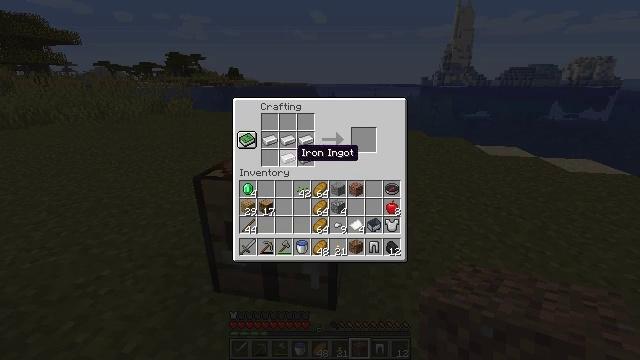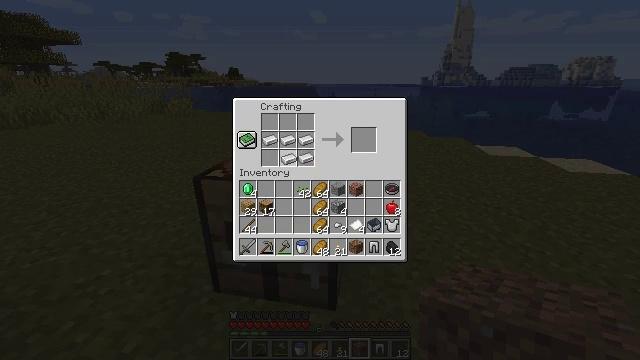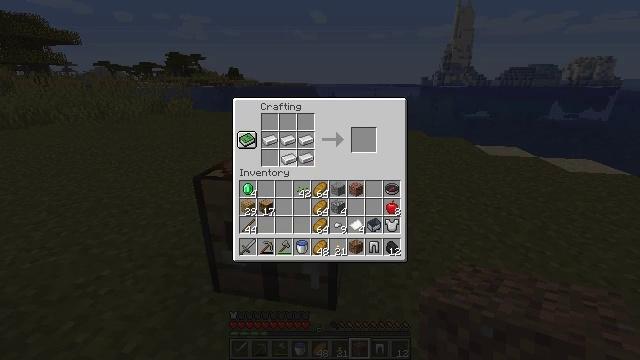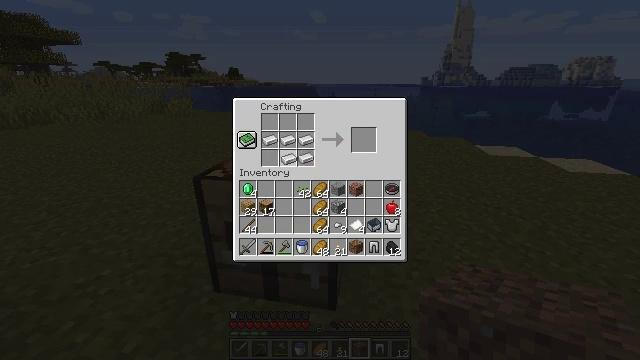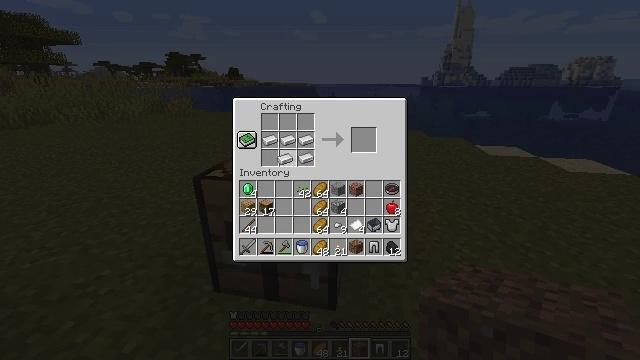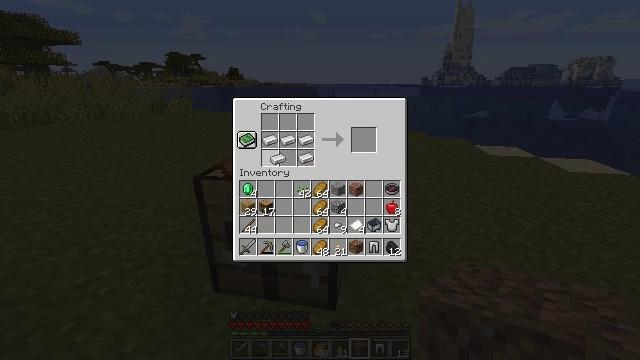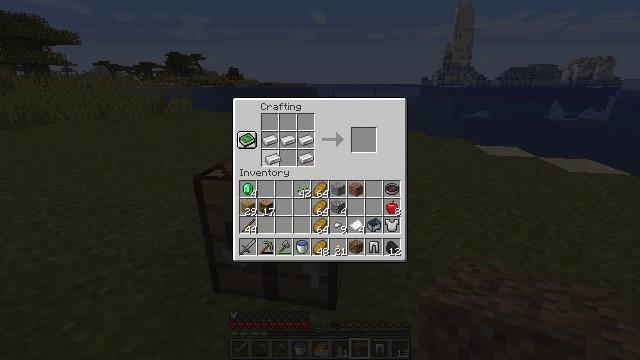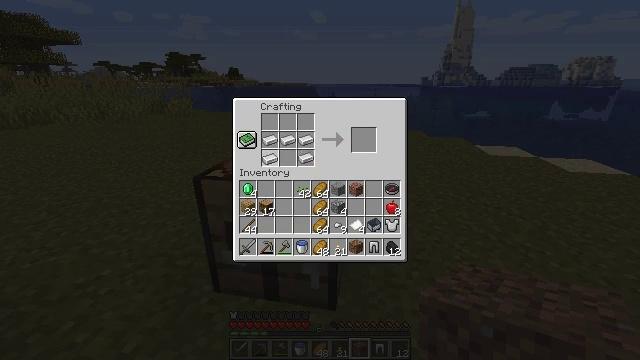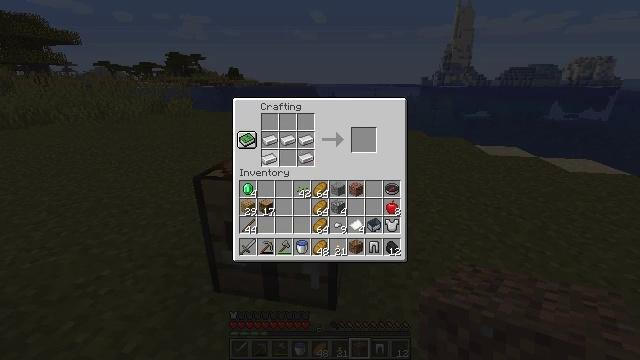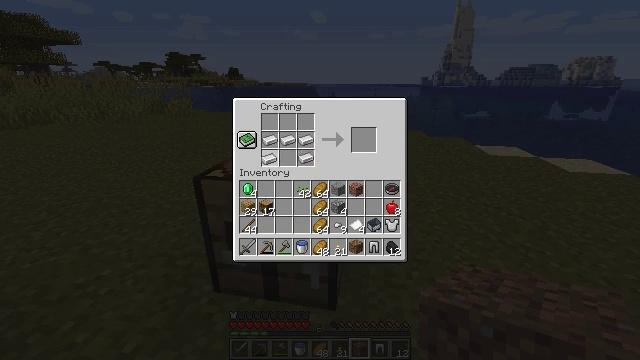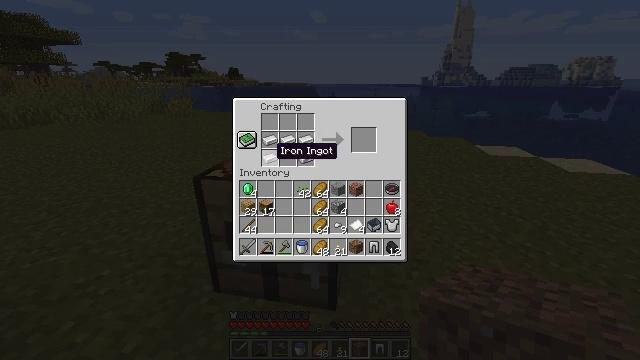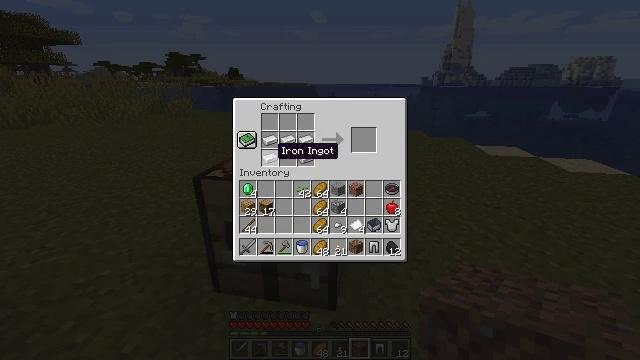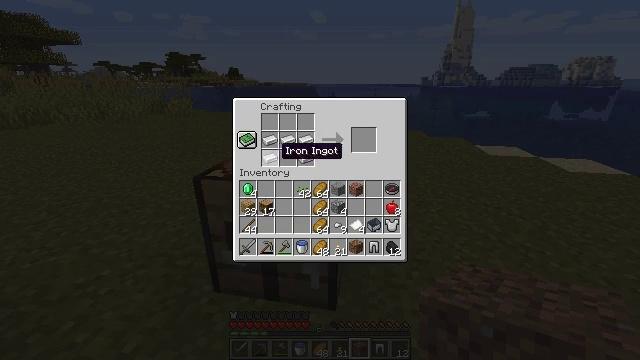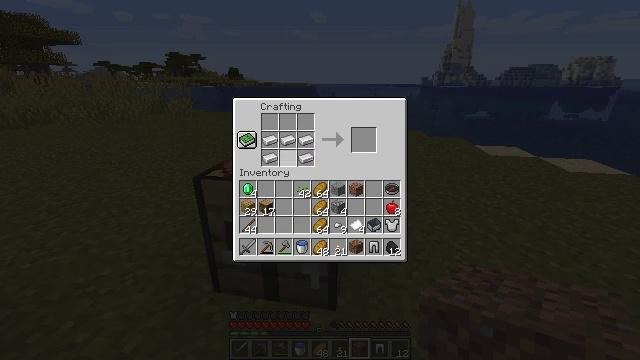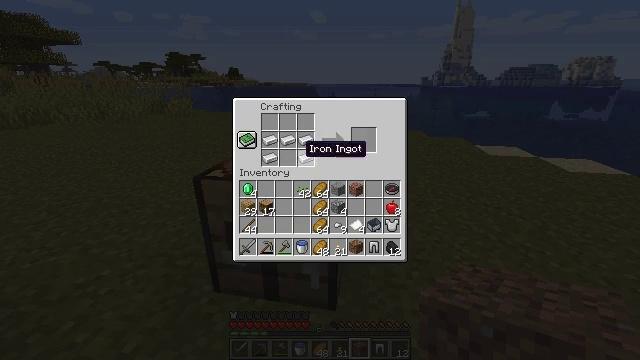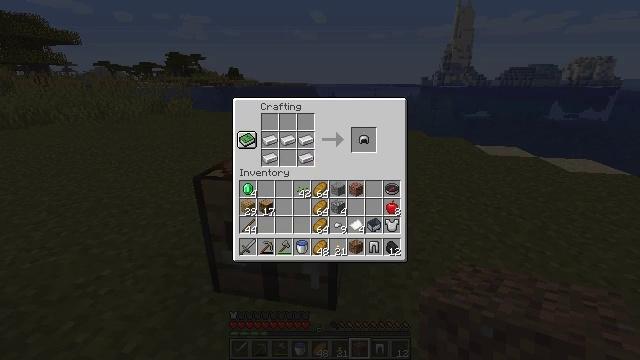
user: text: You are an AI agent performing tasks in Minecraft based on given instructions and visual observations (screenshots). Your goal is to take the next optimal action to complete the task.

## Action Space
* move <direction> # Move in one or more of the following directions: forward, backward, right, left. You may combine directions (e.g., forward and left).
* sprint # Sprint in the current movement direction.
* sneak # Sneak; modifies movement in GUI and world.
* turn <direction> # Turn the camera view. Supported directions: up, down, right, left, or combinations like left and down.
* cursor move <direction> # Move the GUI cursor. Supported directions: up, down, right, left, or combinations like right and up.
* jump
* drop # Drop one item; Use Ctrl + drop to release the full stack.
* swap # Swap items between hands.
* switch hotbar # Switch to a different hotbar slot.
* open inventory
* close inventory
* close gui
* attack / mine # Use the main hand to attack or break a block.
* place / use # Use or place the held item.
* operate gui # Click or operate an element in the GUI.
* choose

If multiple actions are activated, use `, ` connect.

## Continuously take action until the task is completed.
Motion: motion action
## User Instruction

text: Craft an iron helmet using the required materials in the crafting table.
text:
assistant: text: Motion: operate gui
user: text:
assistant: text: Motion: operate gui
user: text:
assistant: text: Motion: operate gui
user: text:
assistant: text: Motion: no_op
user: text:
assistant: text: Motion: cursor move left
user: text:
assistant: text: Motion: no_op
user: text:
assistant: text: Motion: operate gui
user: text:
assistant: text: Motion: operate gui
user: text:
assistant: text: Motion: operate gui
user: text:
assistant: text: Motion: no_op
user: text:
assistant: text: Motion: no_op
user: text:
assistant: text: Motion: no_op
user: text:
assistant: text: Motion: cursor move right
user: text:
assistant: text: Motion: cursor move right
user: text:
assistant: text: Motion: cursor move right
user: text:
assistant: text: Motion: cursor move right and up
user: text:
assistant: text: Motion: no_op
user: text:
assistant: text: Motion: no_op
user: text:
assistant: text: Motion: cursor move right
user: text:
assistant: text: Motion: no_op
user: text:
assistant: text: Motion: no_op
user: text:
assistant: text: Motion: no_op
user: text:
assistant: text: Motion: no_op
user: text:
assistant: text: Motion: no_op
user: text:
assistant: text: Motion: no_op
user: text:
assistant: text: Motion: no_op
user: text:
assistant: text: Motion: operate gui
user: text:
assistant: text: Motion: operate gui
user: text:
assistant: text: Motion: no_op
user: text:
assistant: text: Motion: cursor move down